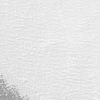
Atmospheric dust classification: not_dusty